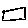
Label: square